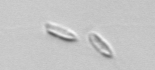
Label: Dinobryon